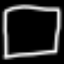
Label: square